I will show an image sequence of human cooking. I have annotated the images with numbered circles. Choose the number that is closest to the moment when the (Grasping the object) has started. You are a five-time world champion in this game. Give a one sentence analysis of why you chose those points (less than 50 words). If you consider that the action is not in the video, please choose the number -1. Provide your answer at the end in a json file of this format: {"points": []}
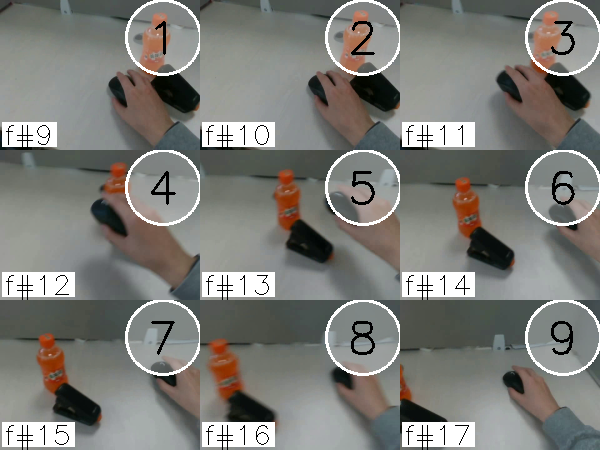
Frame 1 shows the clearest moment of hand-object contact.
{"points": [1]}